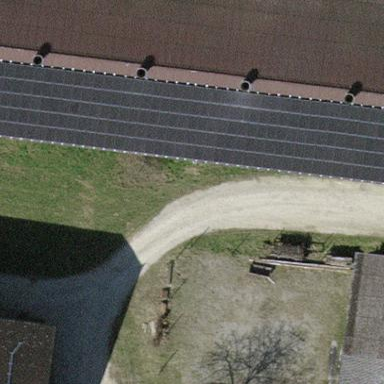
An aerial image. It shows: Gabled roof on farm auxiliary building.